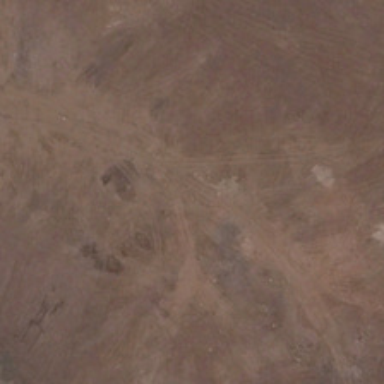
It is a piece of bareland .